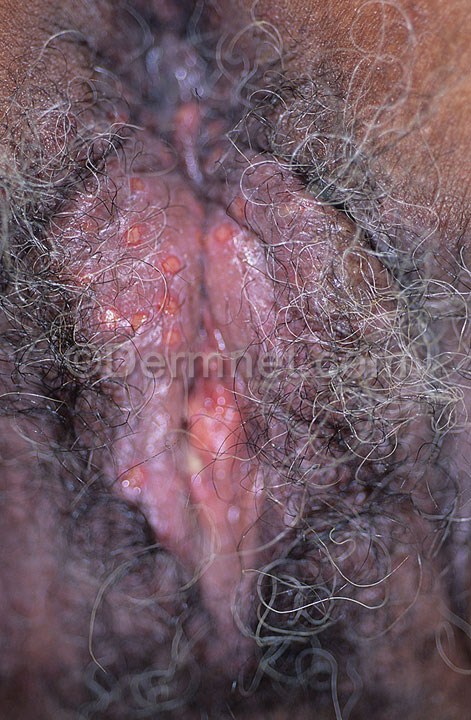
Disease: Herpes HPV and other STDs Photos